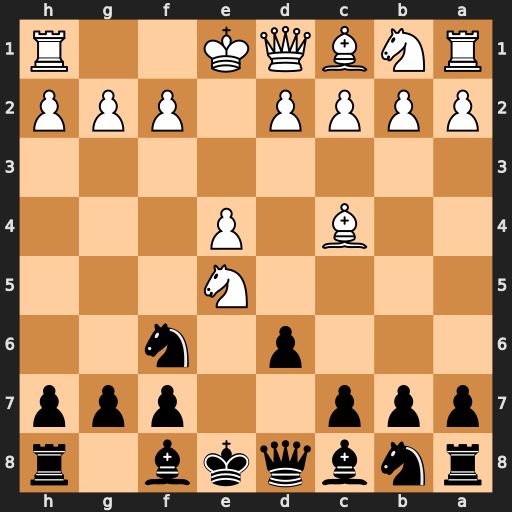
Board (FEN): rnbqkb1r/ppp2ppp/3p1n2/4N3/2B1P3/8/PPPP1PPP/RNBQK2R
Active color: b
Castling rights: KQkq
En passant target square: -
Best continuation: dxe5